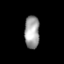
Tissue: prostate
Cell type: T cells
Senescence score: 0.3127
Nuclear area (px): 477
Mean DAPI intensity: 160.05